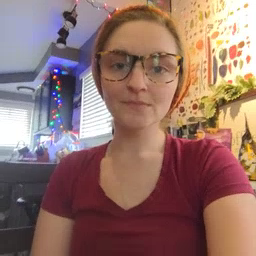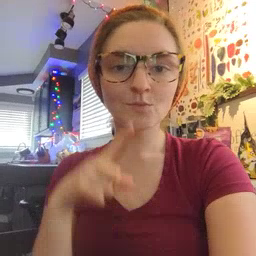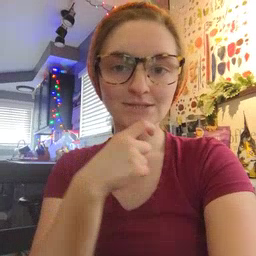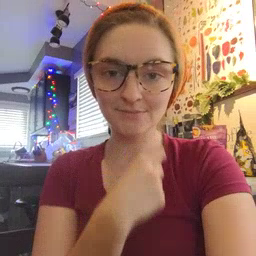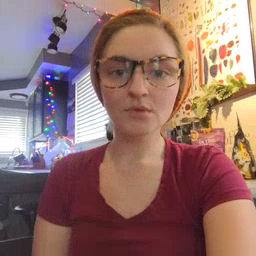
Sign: cereal